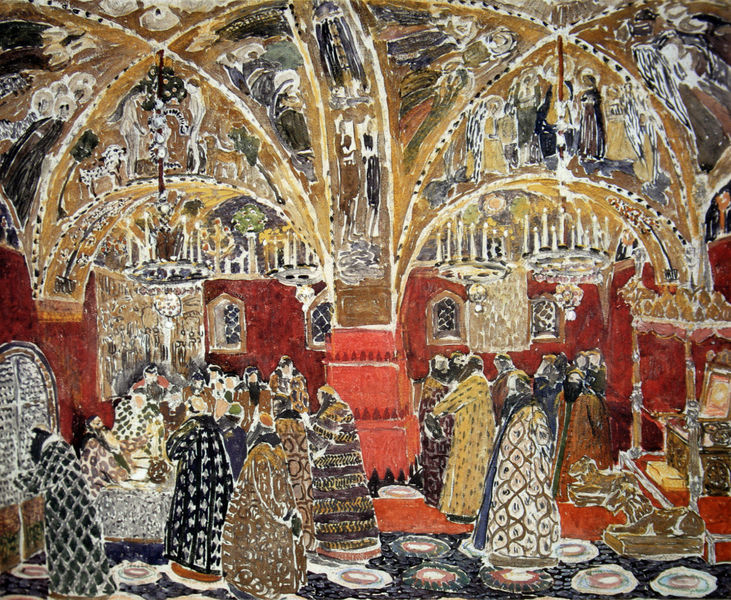
Titel: Bühnenbild für die Facettenzimmer im Kreml in der Oper "Boris Godounov"
Künstler: Aleksandr Golovin
Standort: Moskau
Institution: Puschkin-Museum für bildende Künste
Schlagwörter: blau, feuer, gemälde, mann, umhang, weiß, aquarell, frauen, gelb, grün, menschen, ocker, braun, bunt, fenster, frau, grau, männer, pfeiler, schwarz, skizze, stuhl, szene, säule, tisch, tür, zeichnung, dach, rot, beige, muster, ornament, teppich, versammlung, bart, bärte, feier, kappe, wand, architektur, mensch, vollbart, kirche, boden, gewand, gold, interieur, mantel, reich, sessel, decke, gewänder, händler, person, engel, bogen, studie, russland, afrika, farben, grafik, graphik, naiv, figuren, kuppel, treppen, könig, thron, verzierung, wandmalerei, kerze, kerzen, kronleuchter, leuchter, podest, bögen, gemustert, wände, keller, gewölbe, moschee, orient, orientalisch, geld, rippen, knien, kreise, mäntel, koloriert, mosaik, beten, gebet, entwurf, altar, schein, kerzenhalter, kerzenleuchter, kreuzrippen, kreuzrippengewölbe, arabisch, löwen, fresken, messe, priester, baldachin, geistliche, könige, heilige, fresko, drinnen, islam, zelt, deckenmalerei, synagoge, aquarelisiert, juden, basar, mal, kreuzgrate, beduinen, byzanz, medina, afrikanisch, orthodox, popen, aba, balkan, ortodox, säulenbogen, sukh, gewölde, orirent